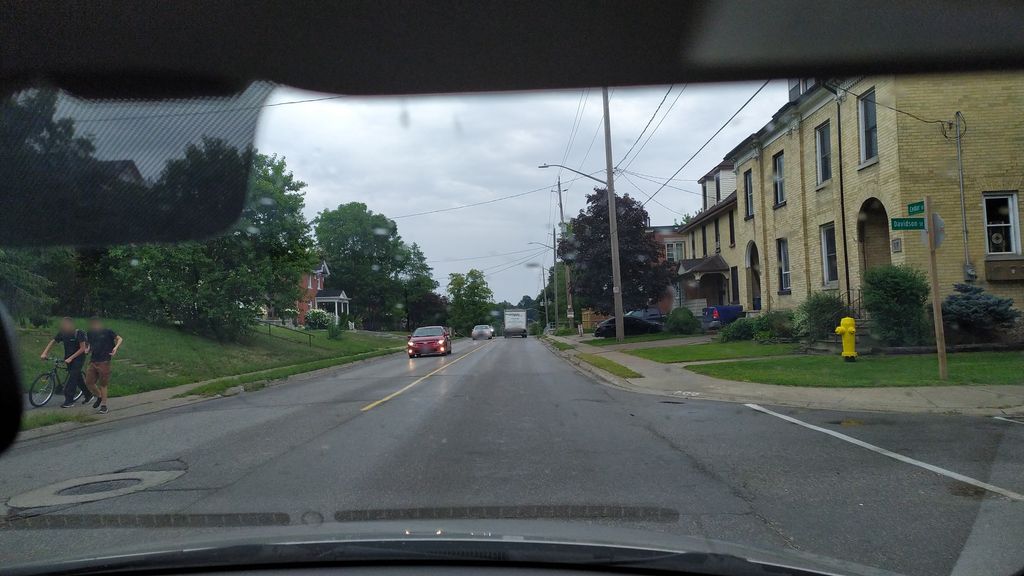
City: kitchener-waterloo